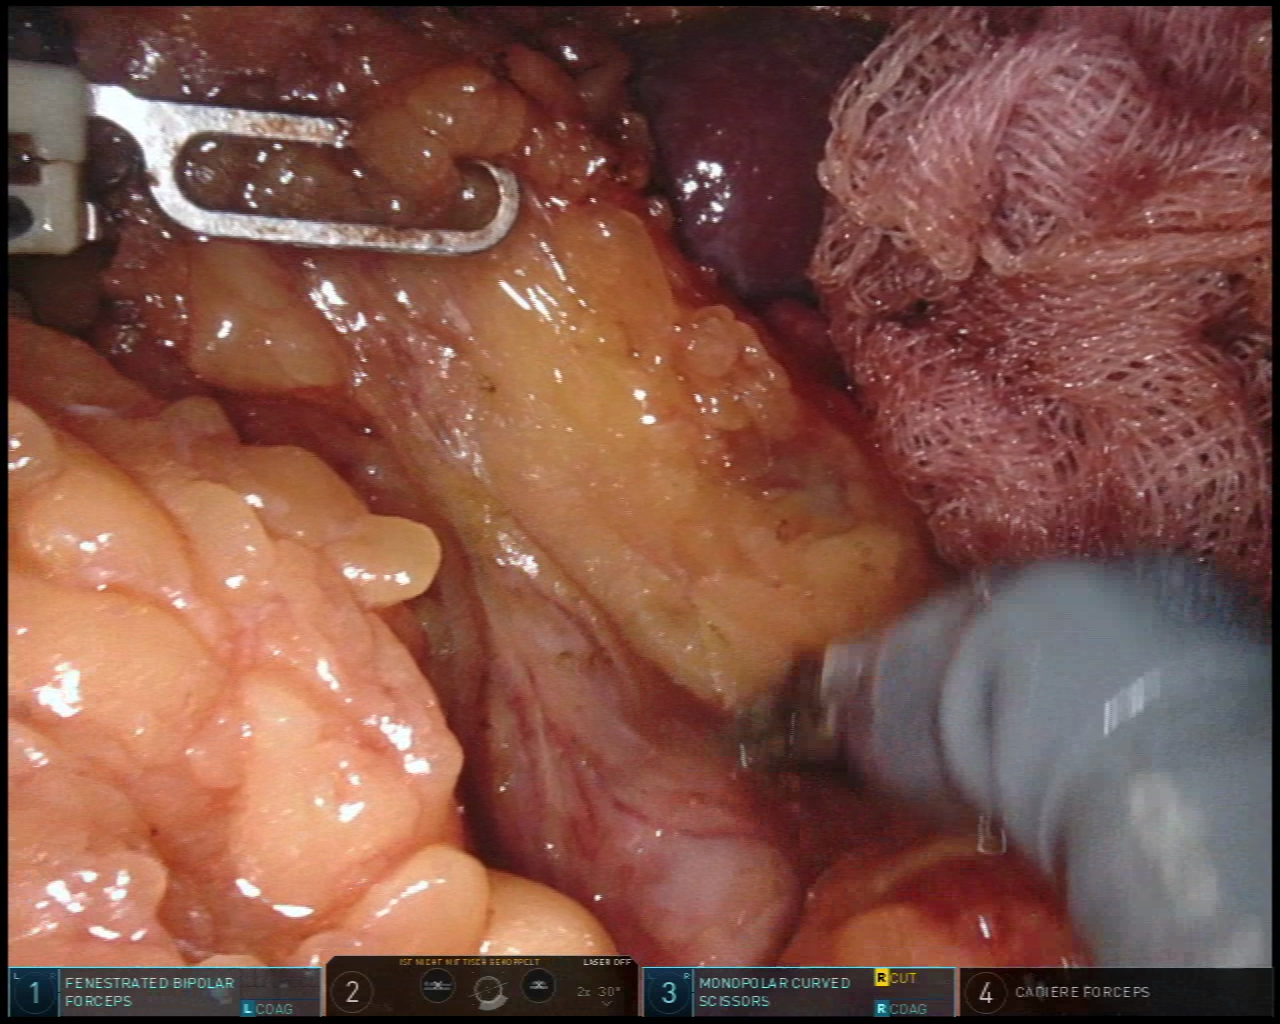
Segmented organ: stomach
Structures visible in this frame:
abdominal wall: no
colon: no
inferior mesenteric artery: no
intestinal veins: no
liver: no
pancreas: no
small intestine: no
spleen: yes
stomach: yes
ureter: no
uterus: no
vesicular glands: no